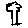
Label: tree